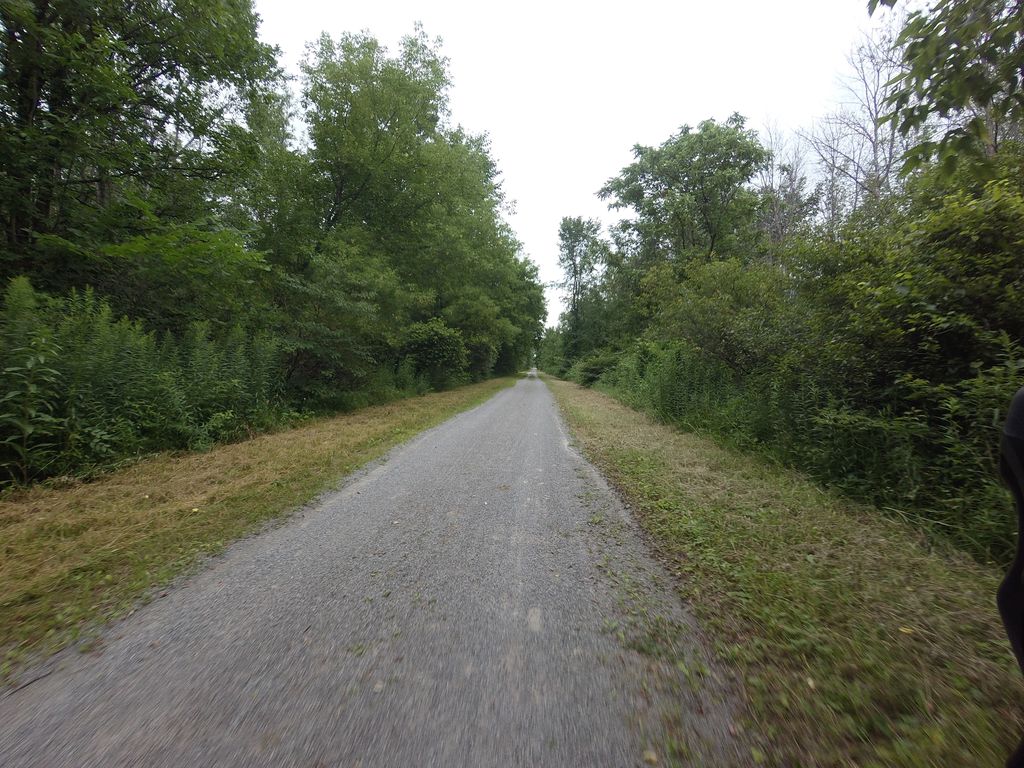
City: ottawa-gatineau